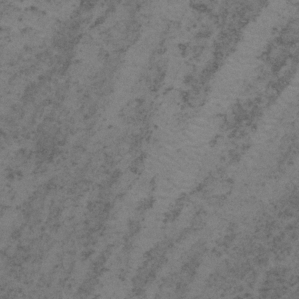
Label: frost